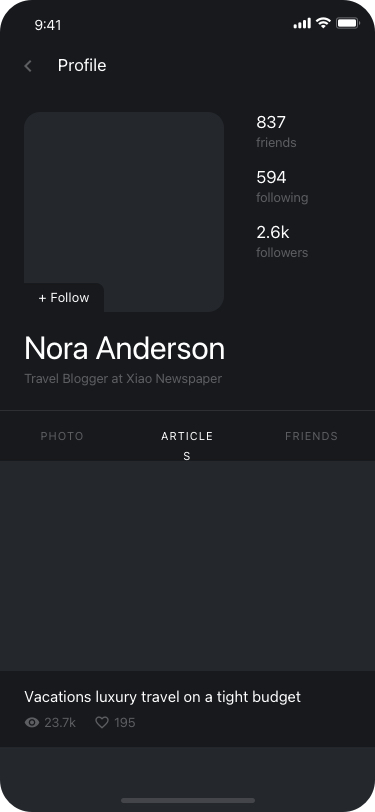
Text in this UI design:
Profile
+ Follow
Nora Anderson
Travel Blogger at Xiao Newspaper
594
2.6k
837
following
followers
friends
Photos
Friends
Articles
Vacations luxury travel on a tight budget
23.7k
195